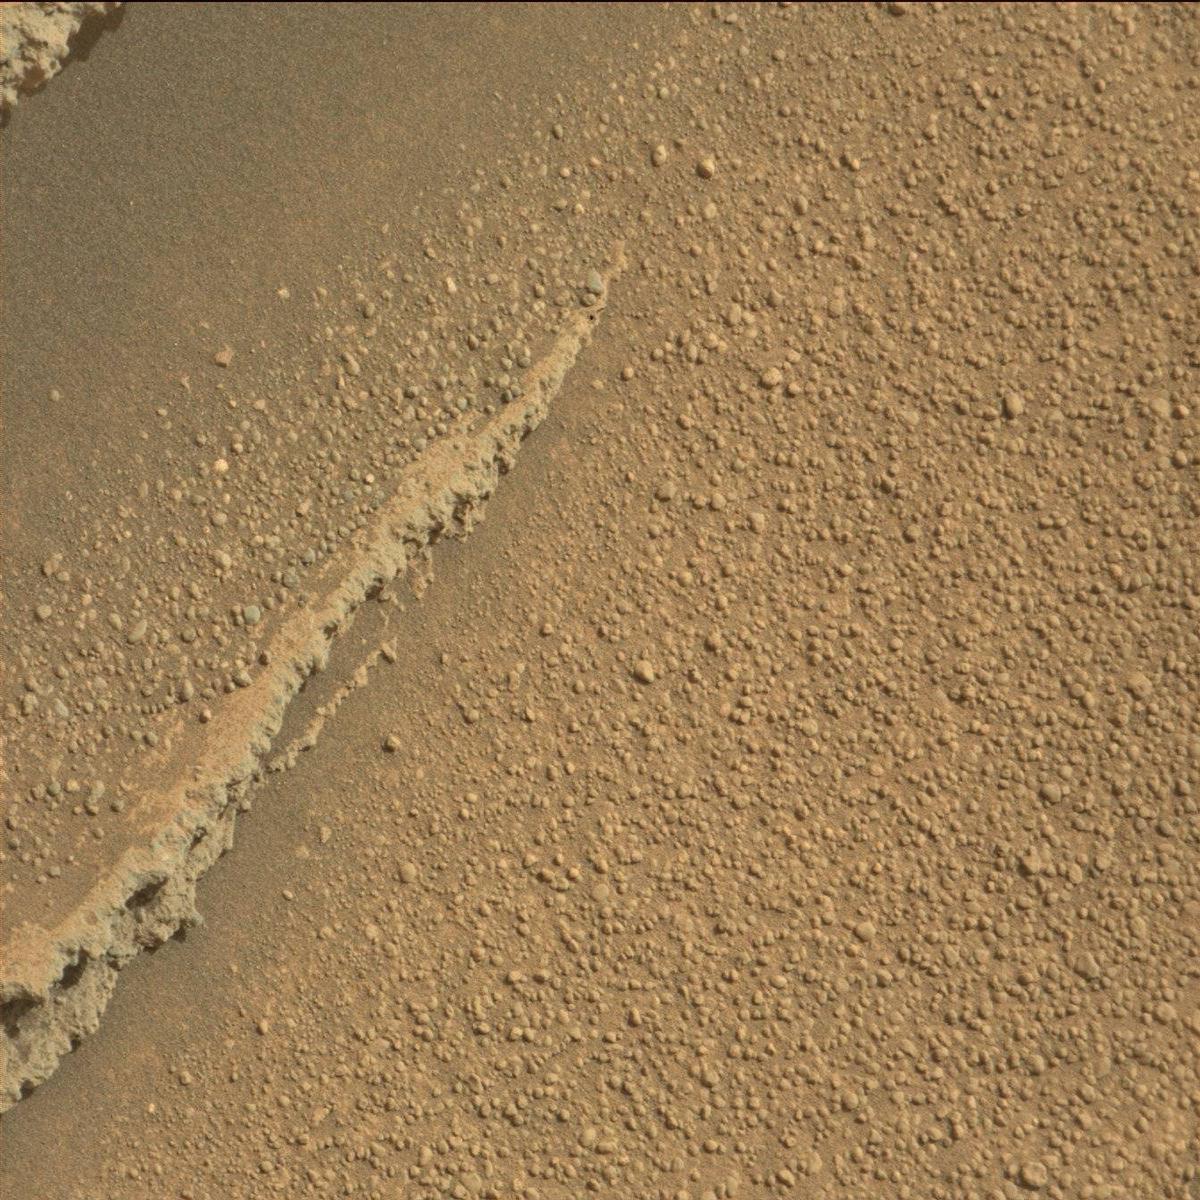
Terrain classes present: Bedrock, Rock, Sand / Soil